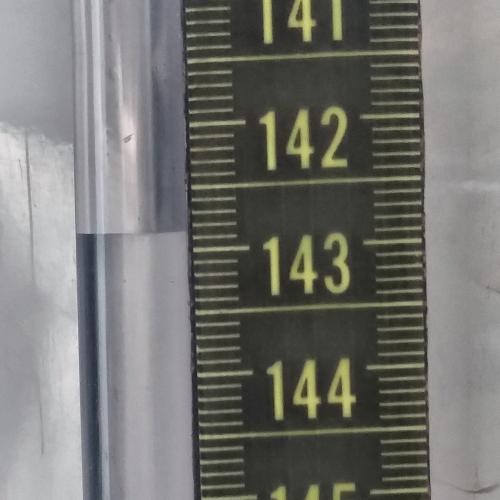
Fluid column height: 142.9 cm